Field crop: maize
Growth stage: 1
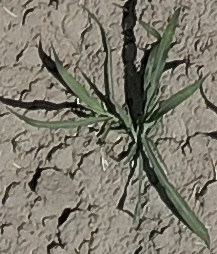
Species: sorghum